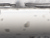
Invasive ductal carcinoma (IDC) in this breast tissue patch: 0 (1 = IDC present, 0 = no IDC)